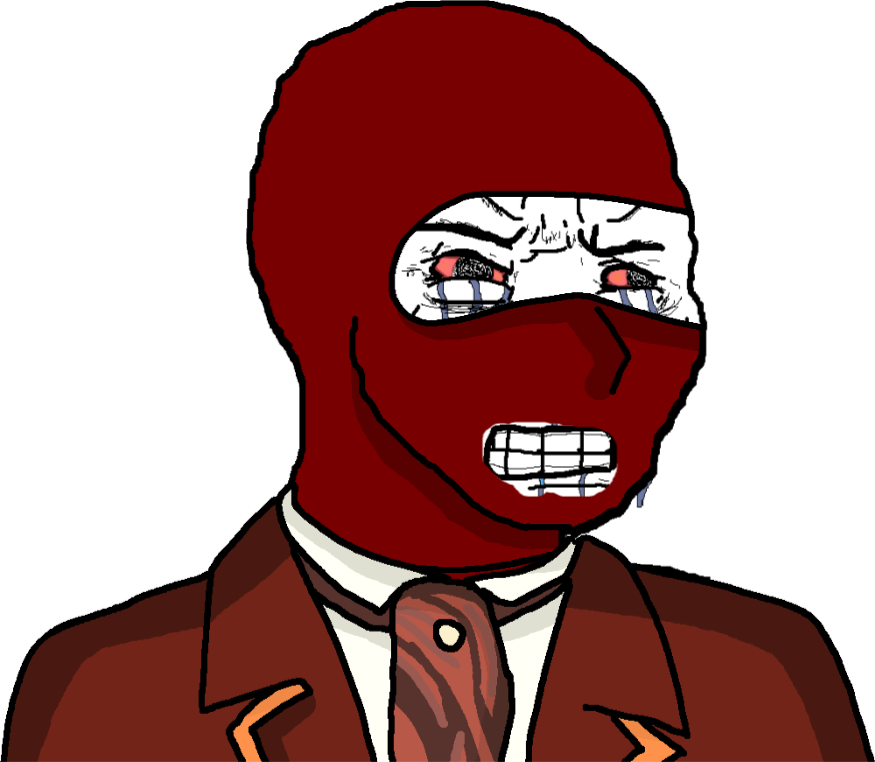
Label: 5_Crying_Wojak